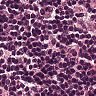
Metastatic tissue present: no